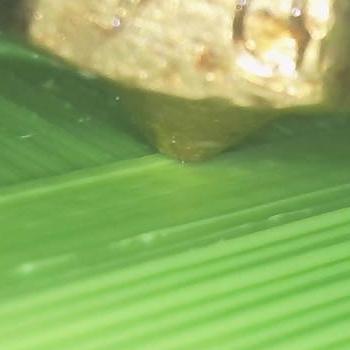
Flow rate: 44%